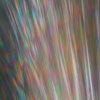
Label: sunburn